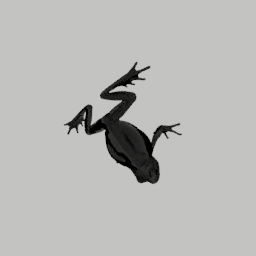
Label: animals